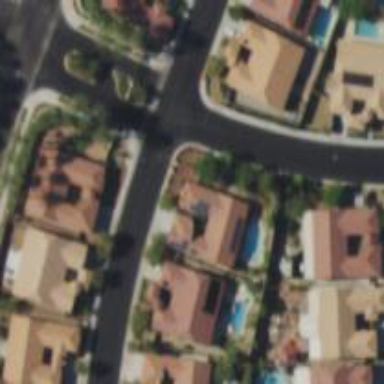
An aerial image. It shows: Residential road.